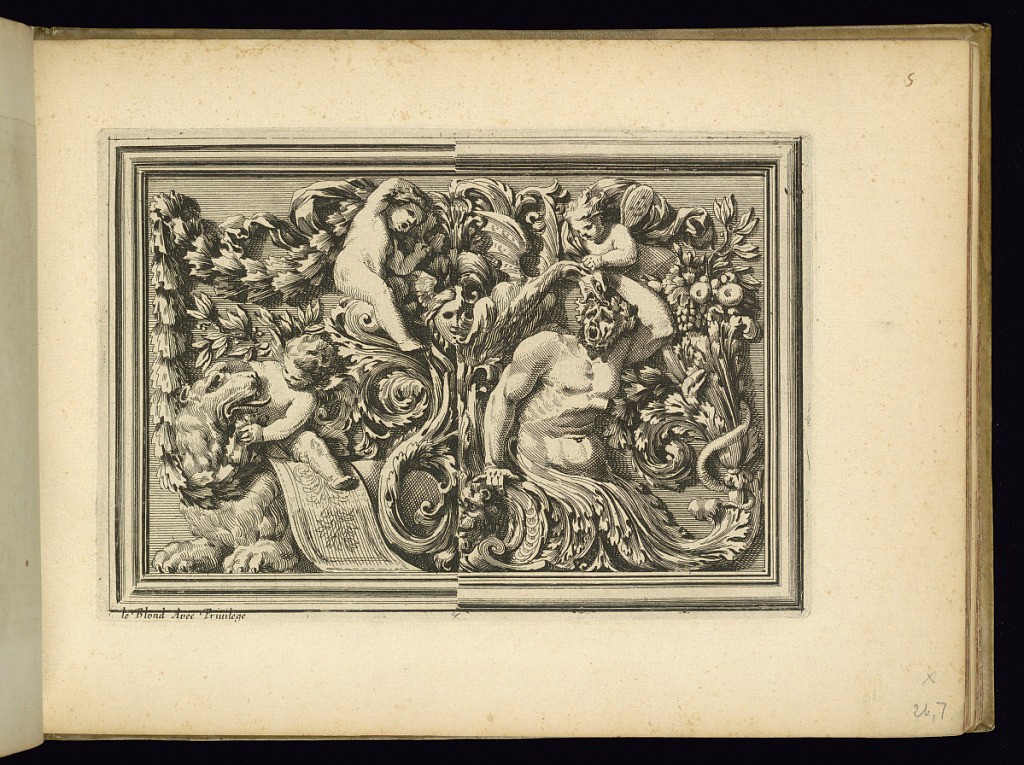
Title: Two Half Panel Designs
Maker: Jean Le Pautre, French, 1618–1682
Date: ca. 1651
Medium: Etching on laid paper
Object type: Print
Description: Two half panel designs within a carved frame featuring scrolling leaves, acanthus leaves, putti, a male figure, a lion, fruit, foliate branches, a dragon, mascaron (mask), and festoon of leaves.